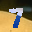
Label: 7